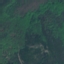
Land use / land cover: Forest